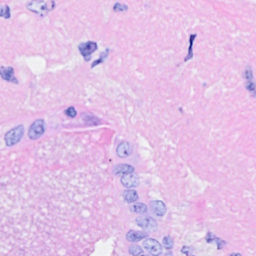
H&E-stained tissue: Breast